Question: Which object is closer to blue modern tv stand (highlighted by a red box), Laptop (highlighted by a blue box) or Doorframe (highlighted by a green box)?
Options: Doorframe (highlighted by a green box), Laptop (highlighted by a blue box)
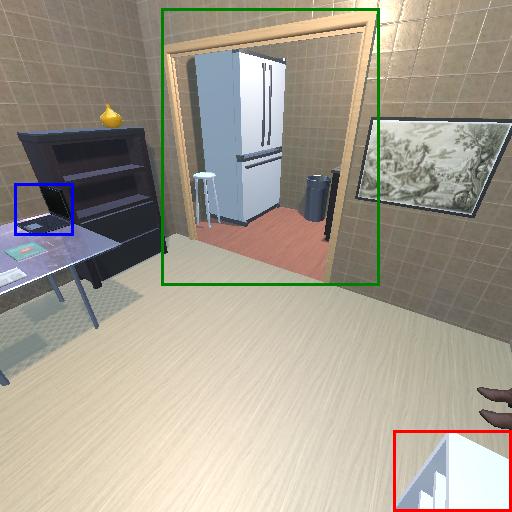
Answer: Doorframe (highlighted by a green box)